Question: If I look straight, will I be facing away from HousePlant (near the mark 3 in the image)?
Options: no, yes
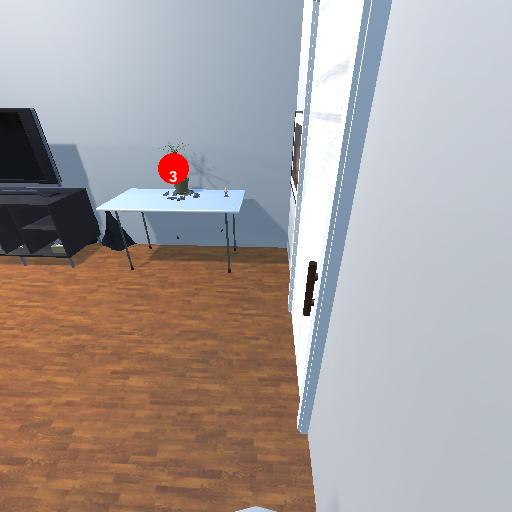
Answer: no